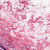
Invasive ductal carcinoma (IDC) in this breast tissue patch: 0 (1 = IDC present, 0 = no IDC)